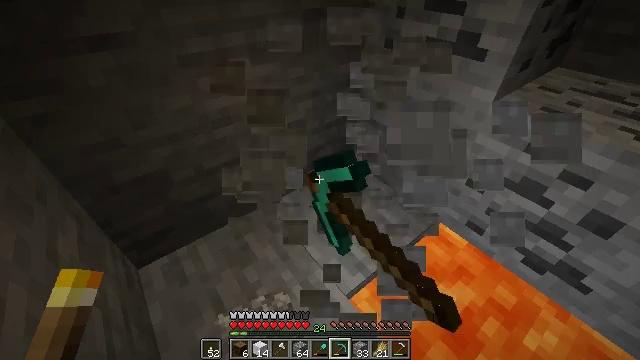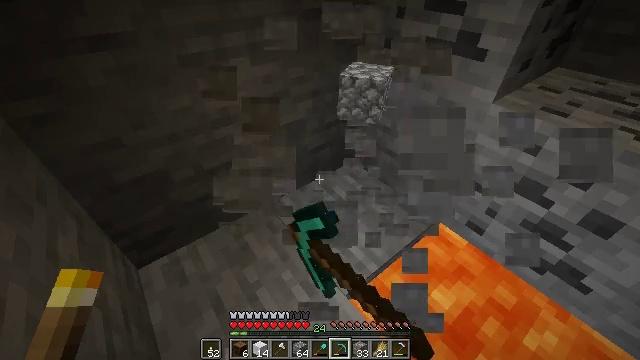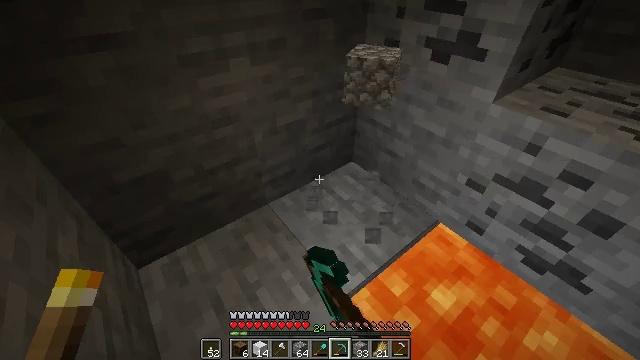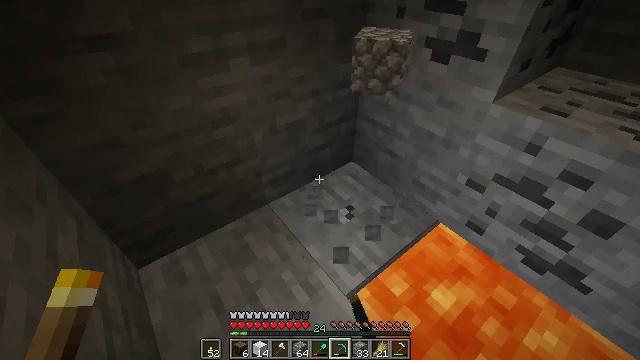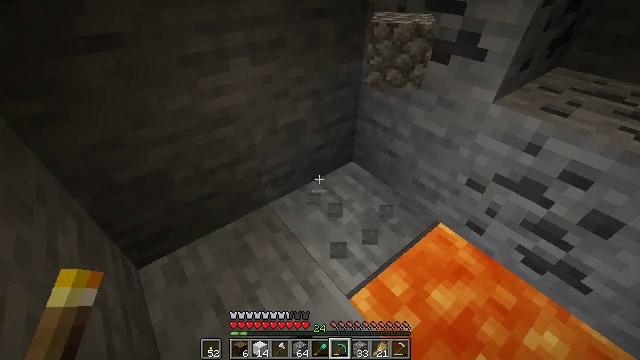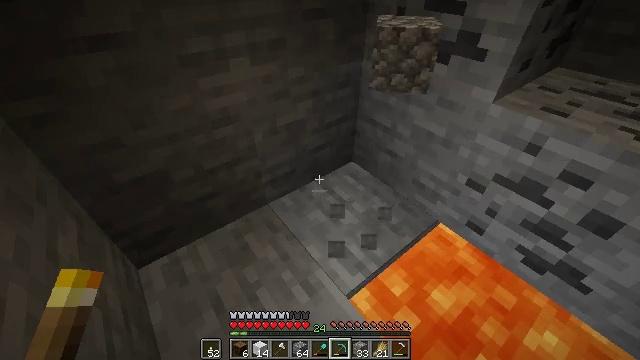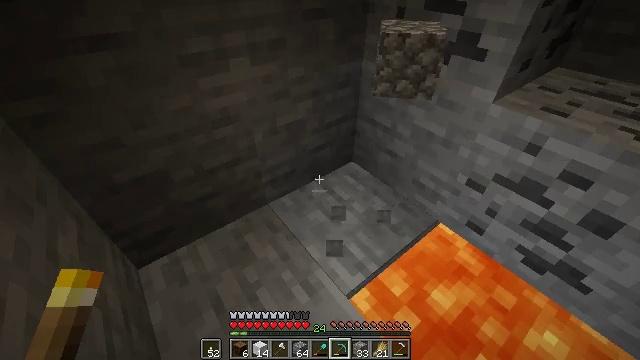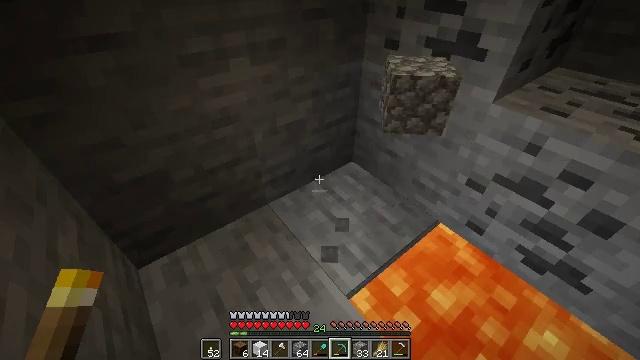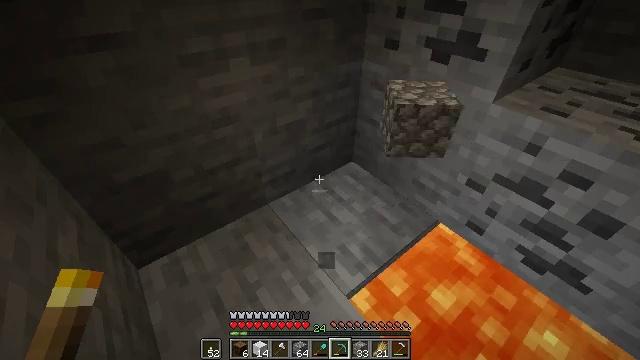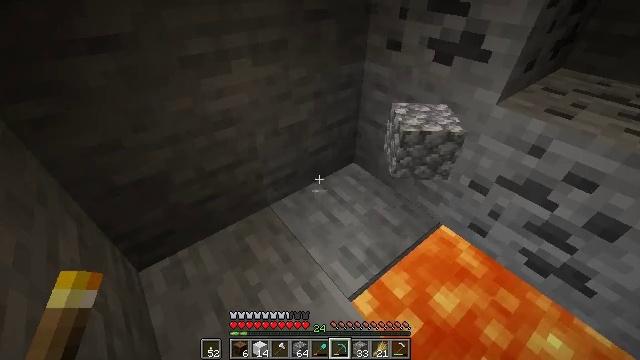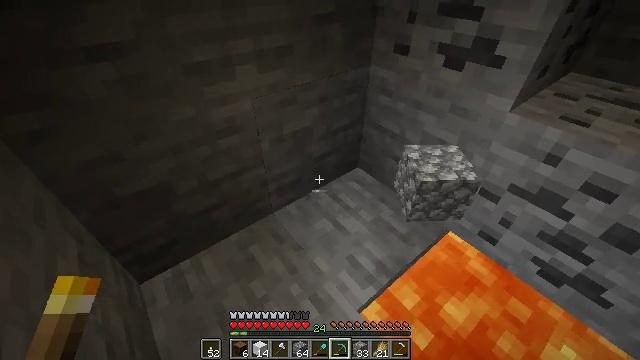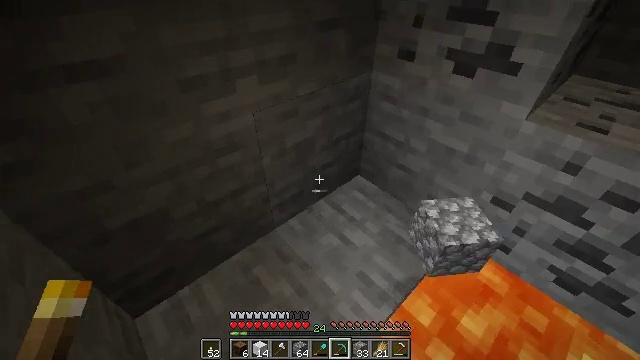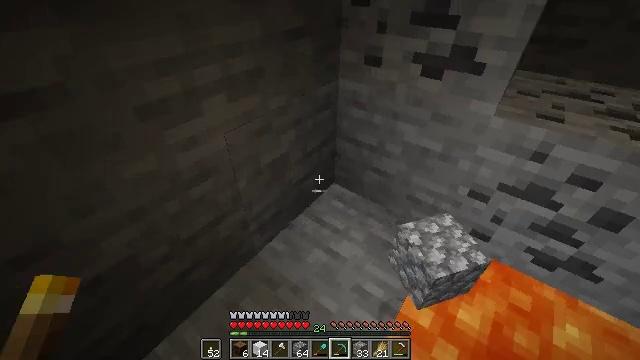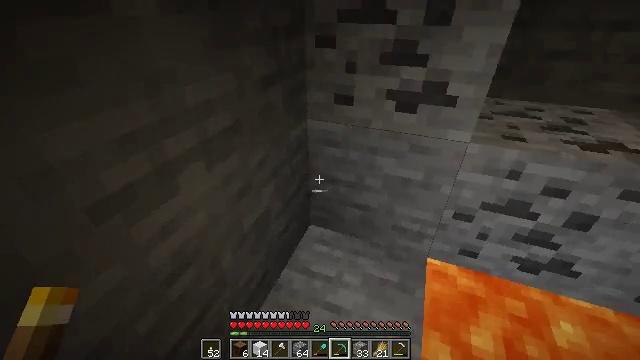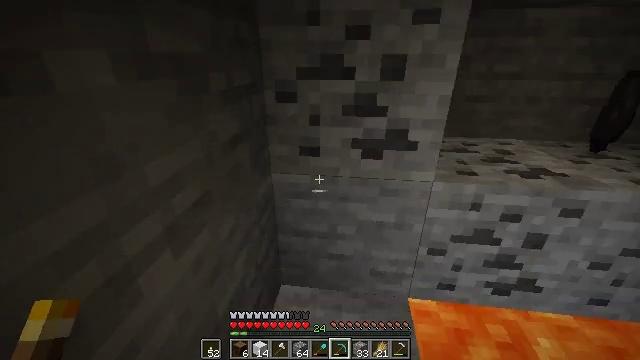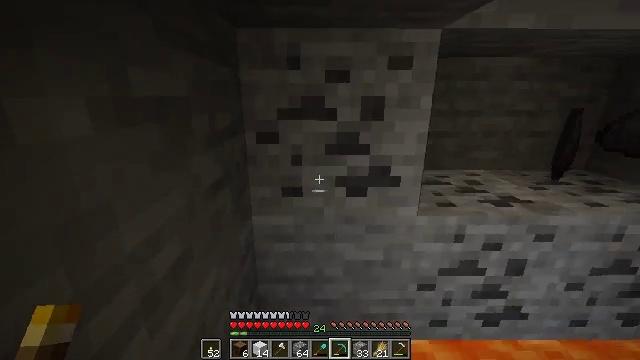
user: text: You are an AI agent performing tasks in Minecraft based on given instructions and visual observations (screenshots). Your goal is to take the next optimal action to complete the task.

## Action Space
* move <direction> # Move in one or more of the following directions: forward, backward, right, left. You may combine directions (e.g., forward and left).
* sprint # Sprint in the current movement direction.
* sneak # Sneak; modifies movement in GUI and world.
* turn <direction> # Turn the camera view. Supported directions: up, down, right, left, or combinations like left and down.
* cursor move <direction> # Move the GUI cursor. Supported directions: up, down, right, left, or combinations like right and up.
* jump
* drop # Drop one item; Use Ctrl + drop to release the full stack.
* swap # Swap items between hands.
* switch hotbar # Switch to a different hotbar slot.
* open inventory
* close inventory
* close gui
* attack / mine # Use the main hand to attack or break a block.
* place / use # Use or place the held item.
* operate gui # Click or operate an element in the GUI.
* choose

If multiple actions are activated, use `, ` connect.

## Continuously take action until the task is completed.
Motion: motion action
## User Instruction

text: Extract coal from the ore block.
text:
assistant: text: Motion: attack / mine
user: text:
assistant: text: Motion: attack / mine
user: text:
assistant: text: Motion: attack / mine
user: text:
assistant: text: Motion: no_op
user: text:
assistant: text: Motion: no_op
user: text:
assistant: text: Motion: no_op
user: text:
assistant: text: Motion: no_op
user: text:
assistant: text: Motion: no_op
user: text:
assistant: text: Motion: move forward and move left
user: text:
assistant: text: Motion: move forward and move left
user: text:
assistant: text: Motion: move forward and move left, turn right
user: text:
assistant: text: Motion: move forward and move left, turn right and up
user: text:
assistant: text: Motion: move forward and move left, turn right and up
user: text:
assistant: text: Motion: move forward and move left, turn right and up
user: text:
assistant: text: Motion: move forward and move left, turn right and up
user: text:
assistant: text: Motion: move forward, turn right and up
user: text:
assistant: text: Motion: attack / mine
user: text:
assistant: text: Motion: attack / mine
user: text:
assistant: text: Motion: attack / mine
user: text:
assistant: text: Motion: attack / mine
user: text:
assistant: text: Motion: attack / mine
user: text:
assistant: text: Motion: attack / mine
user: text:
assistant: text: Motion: attack / mine
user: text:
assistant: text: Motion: attack / mine
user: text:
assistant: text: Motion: attack / mine
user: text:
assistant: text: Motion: attack / mine
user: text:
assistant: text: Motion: turn down, attack / mine
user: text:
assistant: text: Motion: turn down, attack / mine
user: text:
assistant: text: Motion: turn down, attack / mine
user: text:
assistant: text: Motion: turn down, attack / mine